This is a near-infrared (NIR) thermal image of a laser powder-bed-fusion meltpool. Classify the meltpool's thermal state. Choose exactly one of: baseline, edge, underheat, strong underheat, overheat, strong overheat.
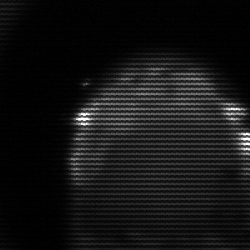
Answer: edge